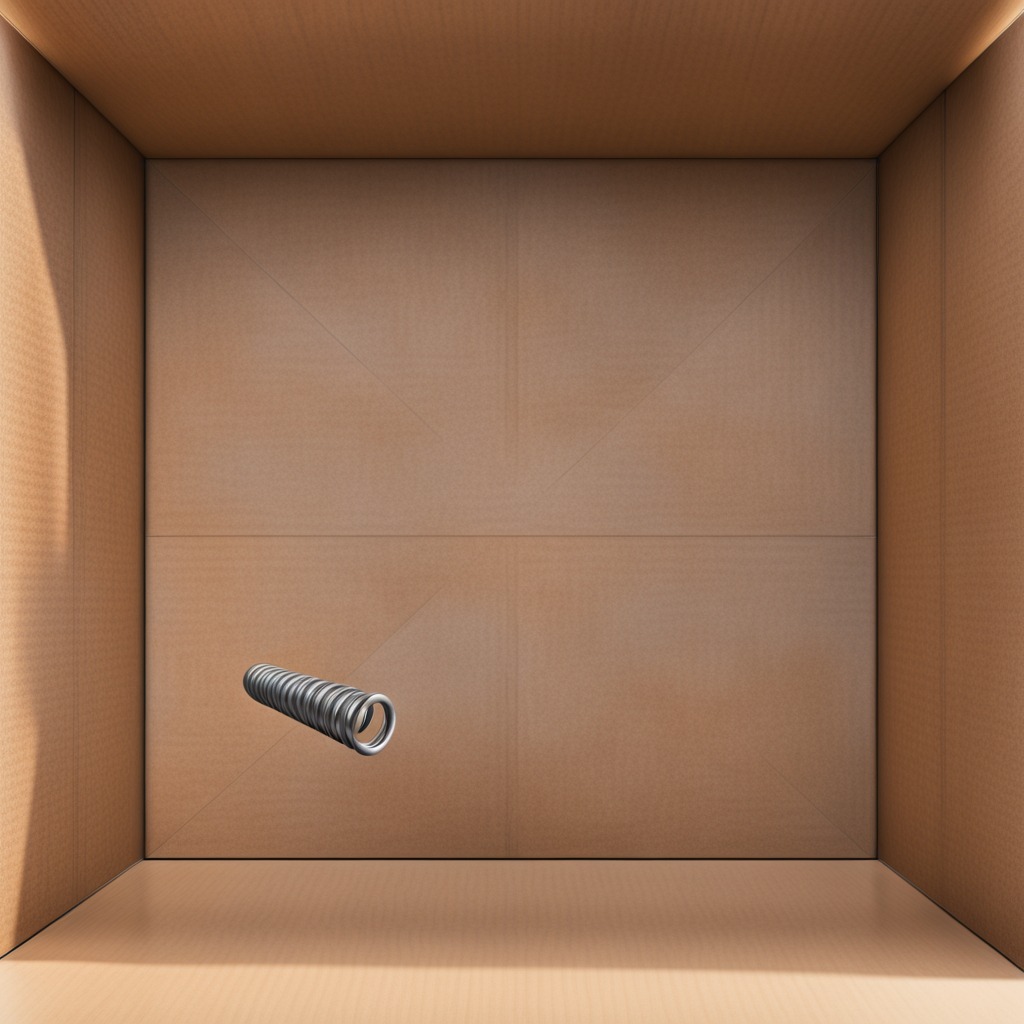
A coiled metal spring is lying on the cardboard box surface.